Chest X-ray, PA view. Patient: 65 years old, sex M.
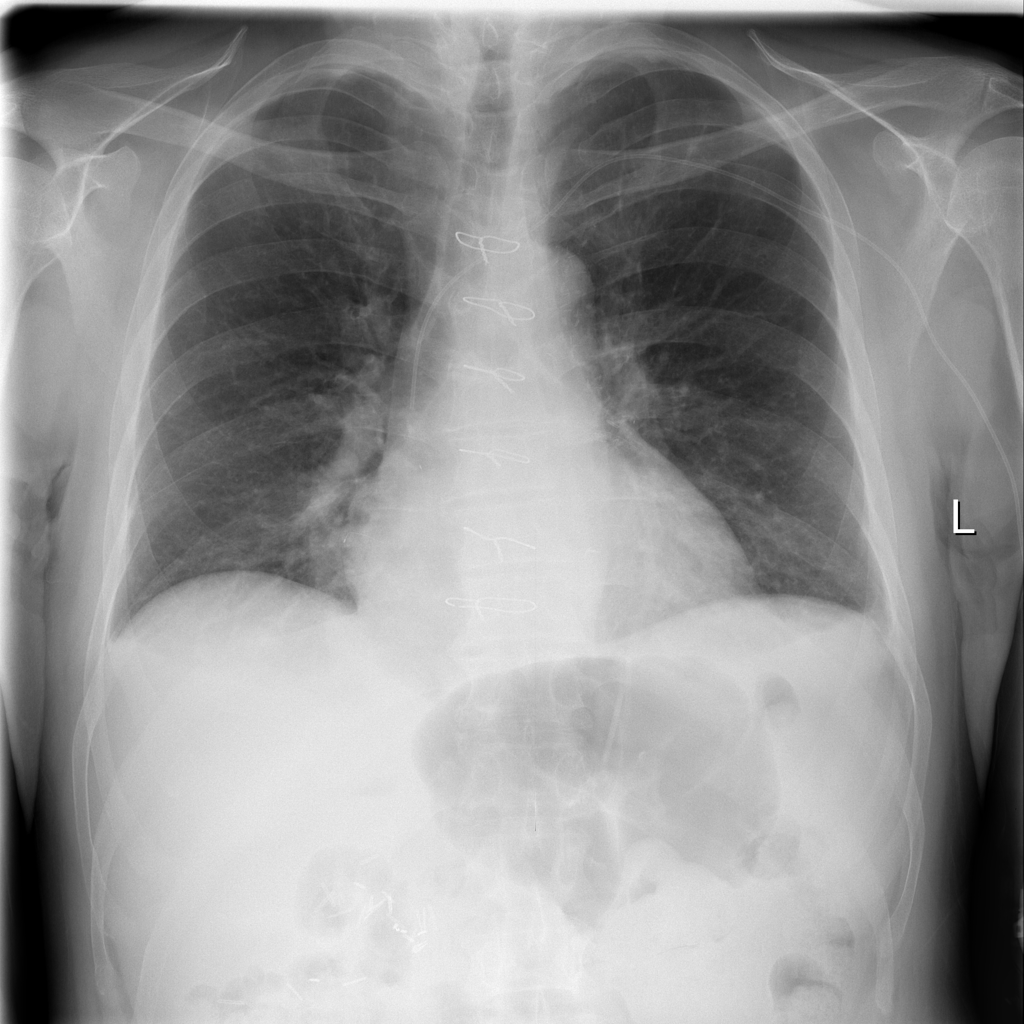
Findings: No Finding